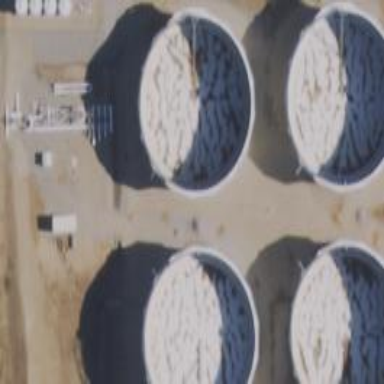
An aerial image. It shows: Storage tank created as man-made structure.